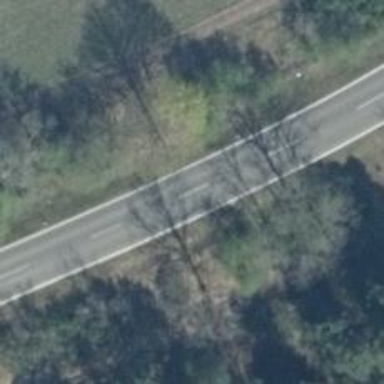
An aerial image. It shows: Secondary road with asphalt surface.